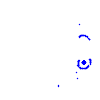
Particle: pion